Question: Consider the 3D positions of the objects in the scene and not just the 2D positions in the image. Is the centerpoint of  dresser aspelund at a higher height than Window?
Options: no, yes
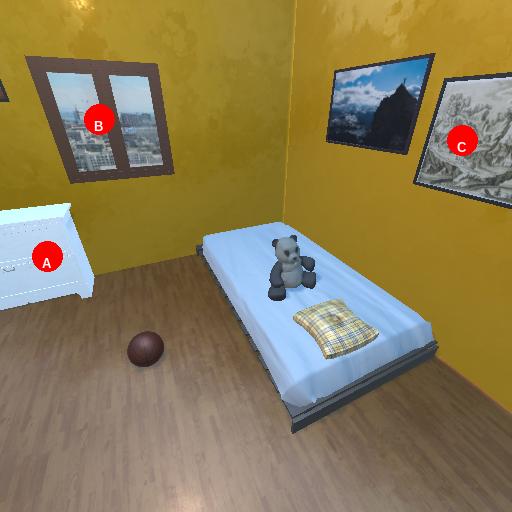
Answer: no